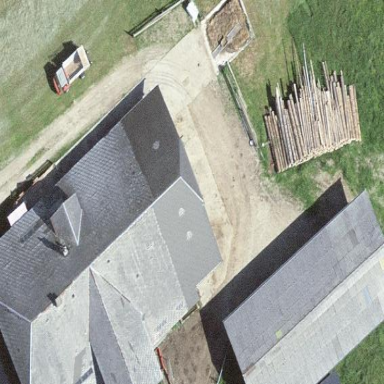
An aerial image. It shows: Farm building.